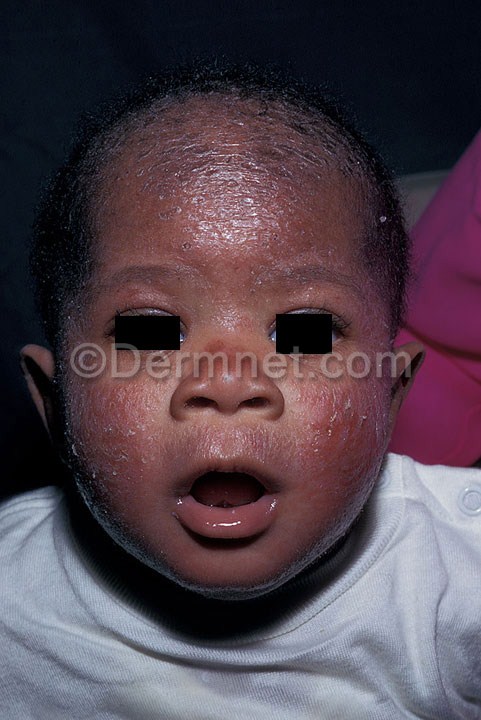
Disease: Atopic Dermatitis Photos